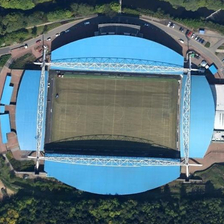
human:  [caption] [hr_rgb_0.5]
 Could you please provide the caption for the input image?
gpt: many green trees are in two sides of a large blue stadium .

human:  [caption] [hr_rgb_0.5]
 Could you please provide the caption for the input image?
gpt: there is a big playground in the middle of the tree .

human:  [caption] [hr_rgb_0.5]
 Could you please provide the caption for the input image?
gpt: many green trees are in two sides of a large blue stadium .

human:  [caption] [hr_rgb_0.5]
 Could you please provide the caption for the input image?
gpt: the gym has four blue tops .

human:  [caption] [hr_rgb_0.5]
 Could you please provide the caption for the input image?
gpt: there is a big playground in the middle of the tree .